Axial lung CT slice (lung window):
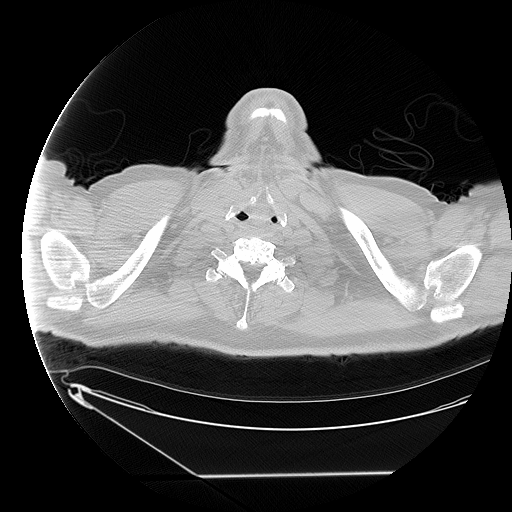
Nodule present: no